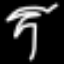
Label: palm tree